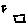
Label: square